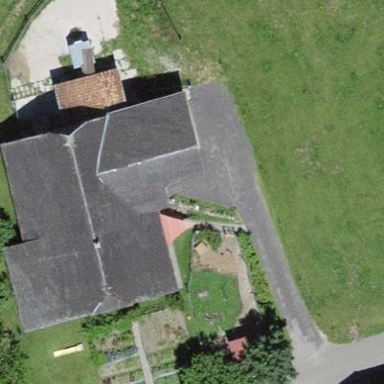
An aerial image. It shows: Farm building.